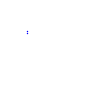
Particle: pion